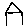
Label: house